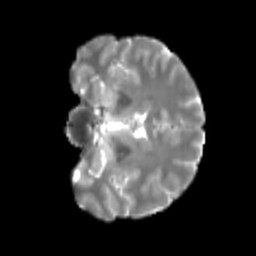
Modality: T2w
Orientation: coronal
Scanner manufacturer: siemens
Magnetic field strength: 3 T
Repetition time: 4 s
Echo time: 0.0594 s